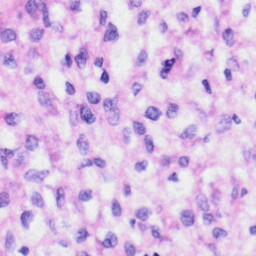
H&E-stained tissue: Liver